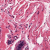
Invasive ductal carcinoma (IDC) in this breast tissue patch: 0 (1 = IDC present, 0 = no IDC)